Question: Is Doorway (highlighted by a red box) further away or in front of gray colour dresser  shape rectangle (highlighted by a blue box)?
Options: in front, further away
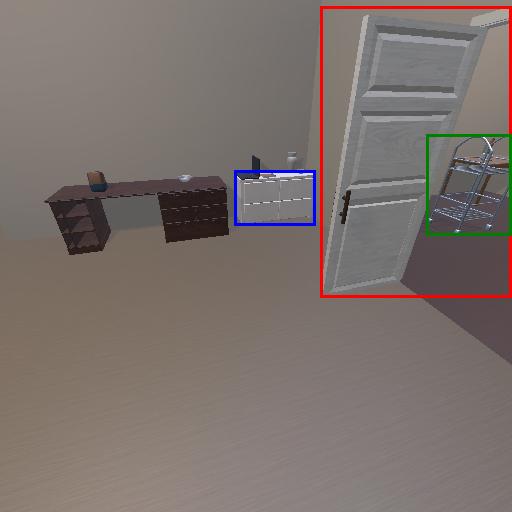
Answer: in front